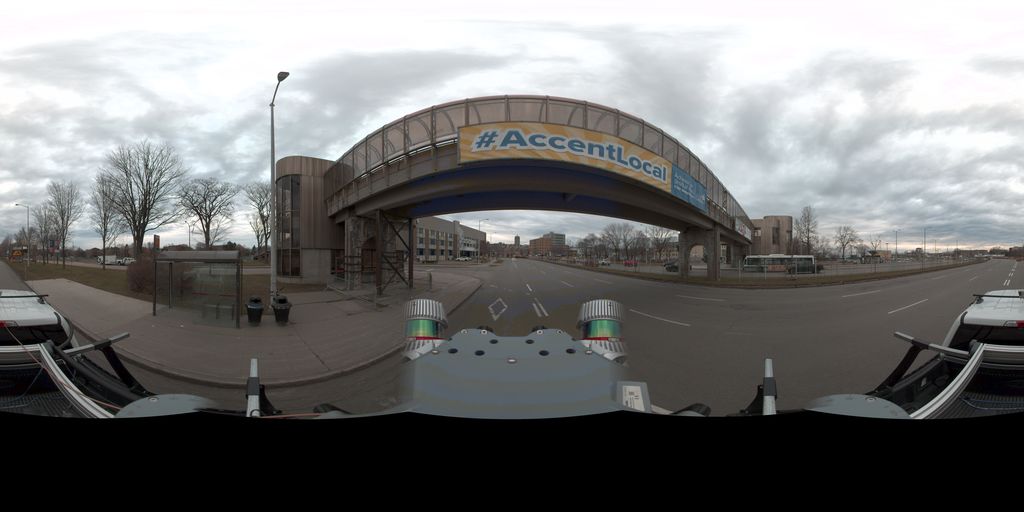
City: quebec_city